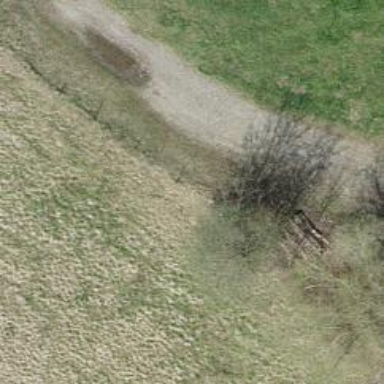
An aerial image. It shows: Track with compacted grade2 surface.